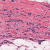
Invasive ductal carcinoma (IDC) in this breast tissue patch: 1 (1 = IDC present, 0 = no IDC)